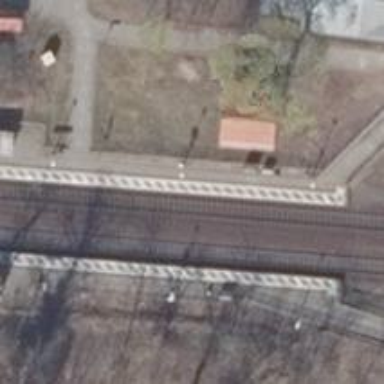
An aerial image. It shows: Stop position for public transport on the railway.